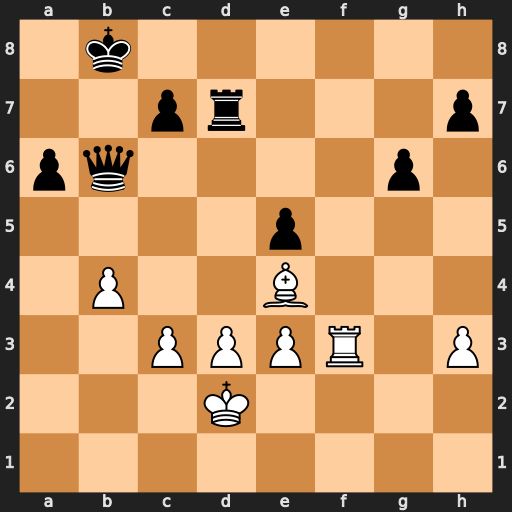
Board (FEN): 1k6/2pr3p/pq4p1/4p3/1P2B3/2PPPR1P/3K4/8
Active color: w
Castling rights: -
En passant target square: -
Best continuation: Rf8+ Rd8 Rxd8+ Ka7 Ra8#